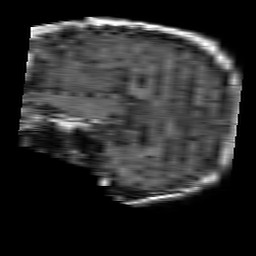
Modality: T1w
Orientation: sagittal
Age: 63
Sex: male
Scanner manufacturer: philips
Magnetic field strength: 1.5 T
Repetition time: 0.375 s
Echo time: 0.011 s